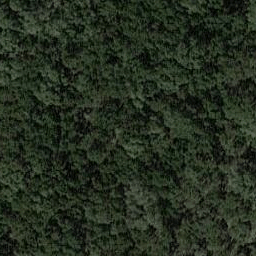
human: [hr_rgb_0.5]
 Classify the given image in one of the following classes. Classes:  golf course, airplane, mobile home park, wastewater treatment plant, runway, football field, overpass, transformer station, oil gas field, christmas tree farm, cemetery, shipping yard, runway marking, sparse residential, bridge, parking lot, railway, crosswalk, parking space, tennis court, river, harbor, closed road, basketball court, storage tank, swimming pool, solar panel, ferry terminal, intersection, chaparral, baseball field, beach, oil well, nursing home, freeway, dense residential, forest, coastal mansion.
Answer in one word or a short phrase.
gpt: forest